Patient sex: M
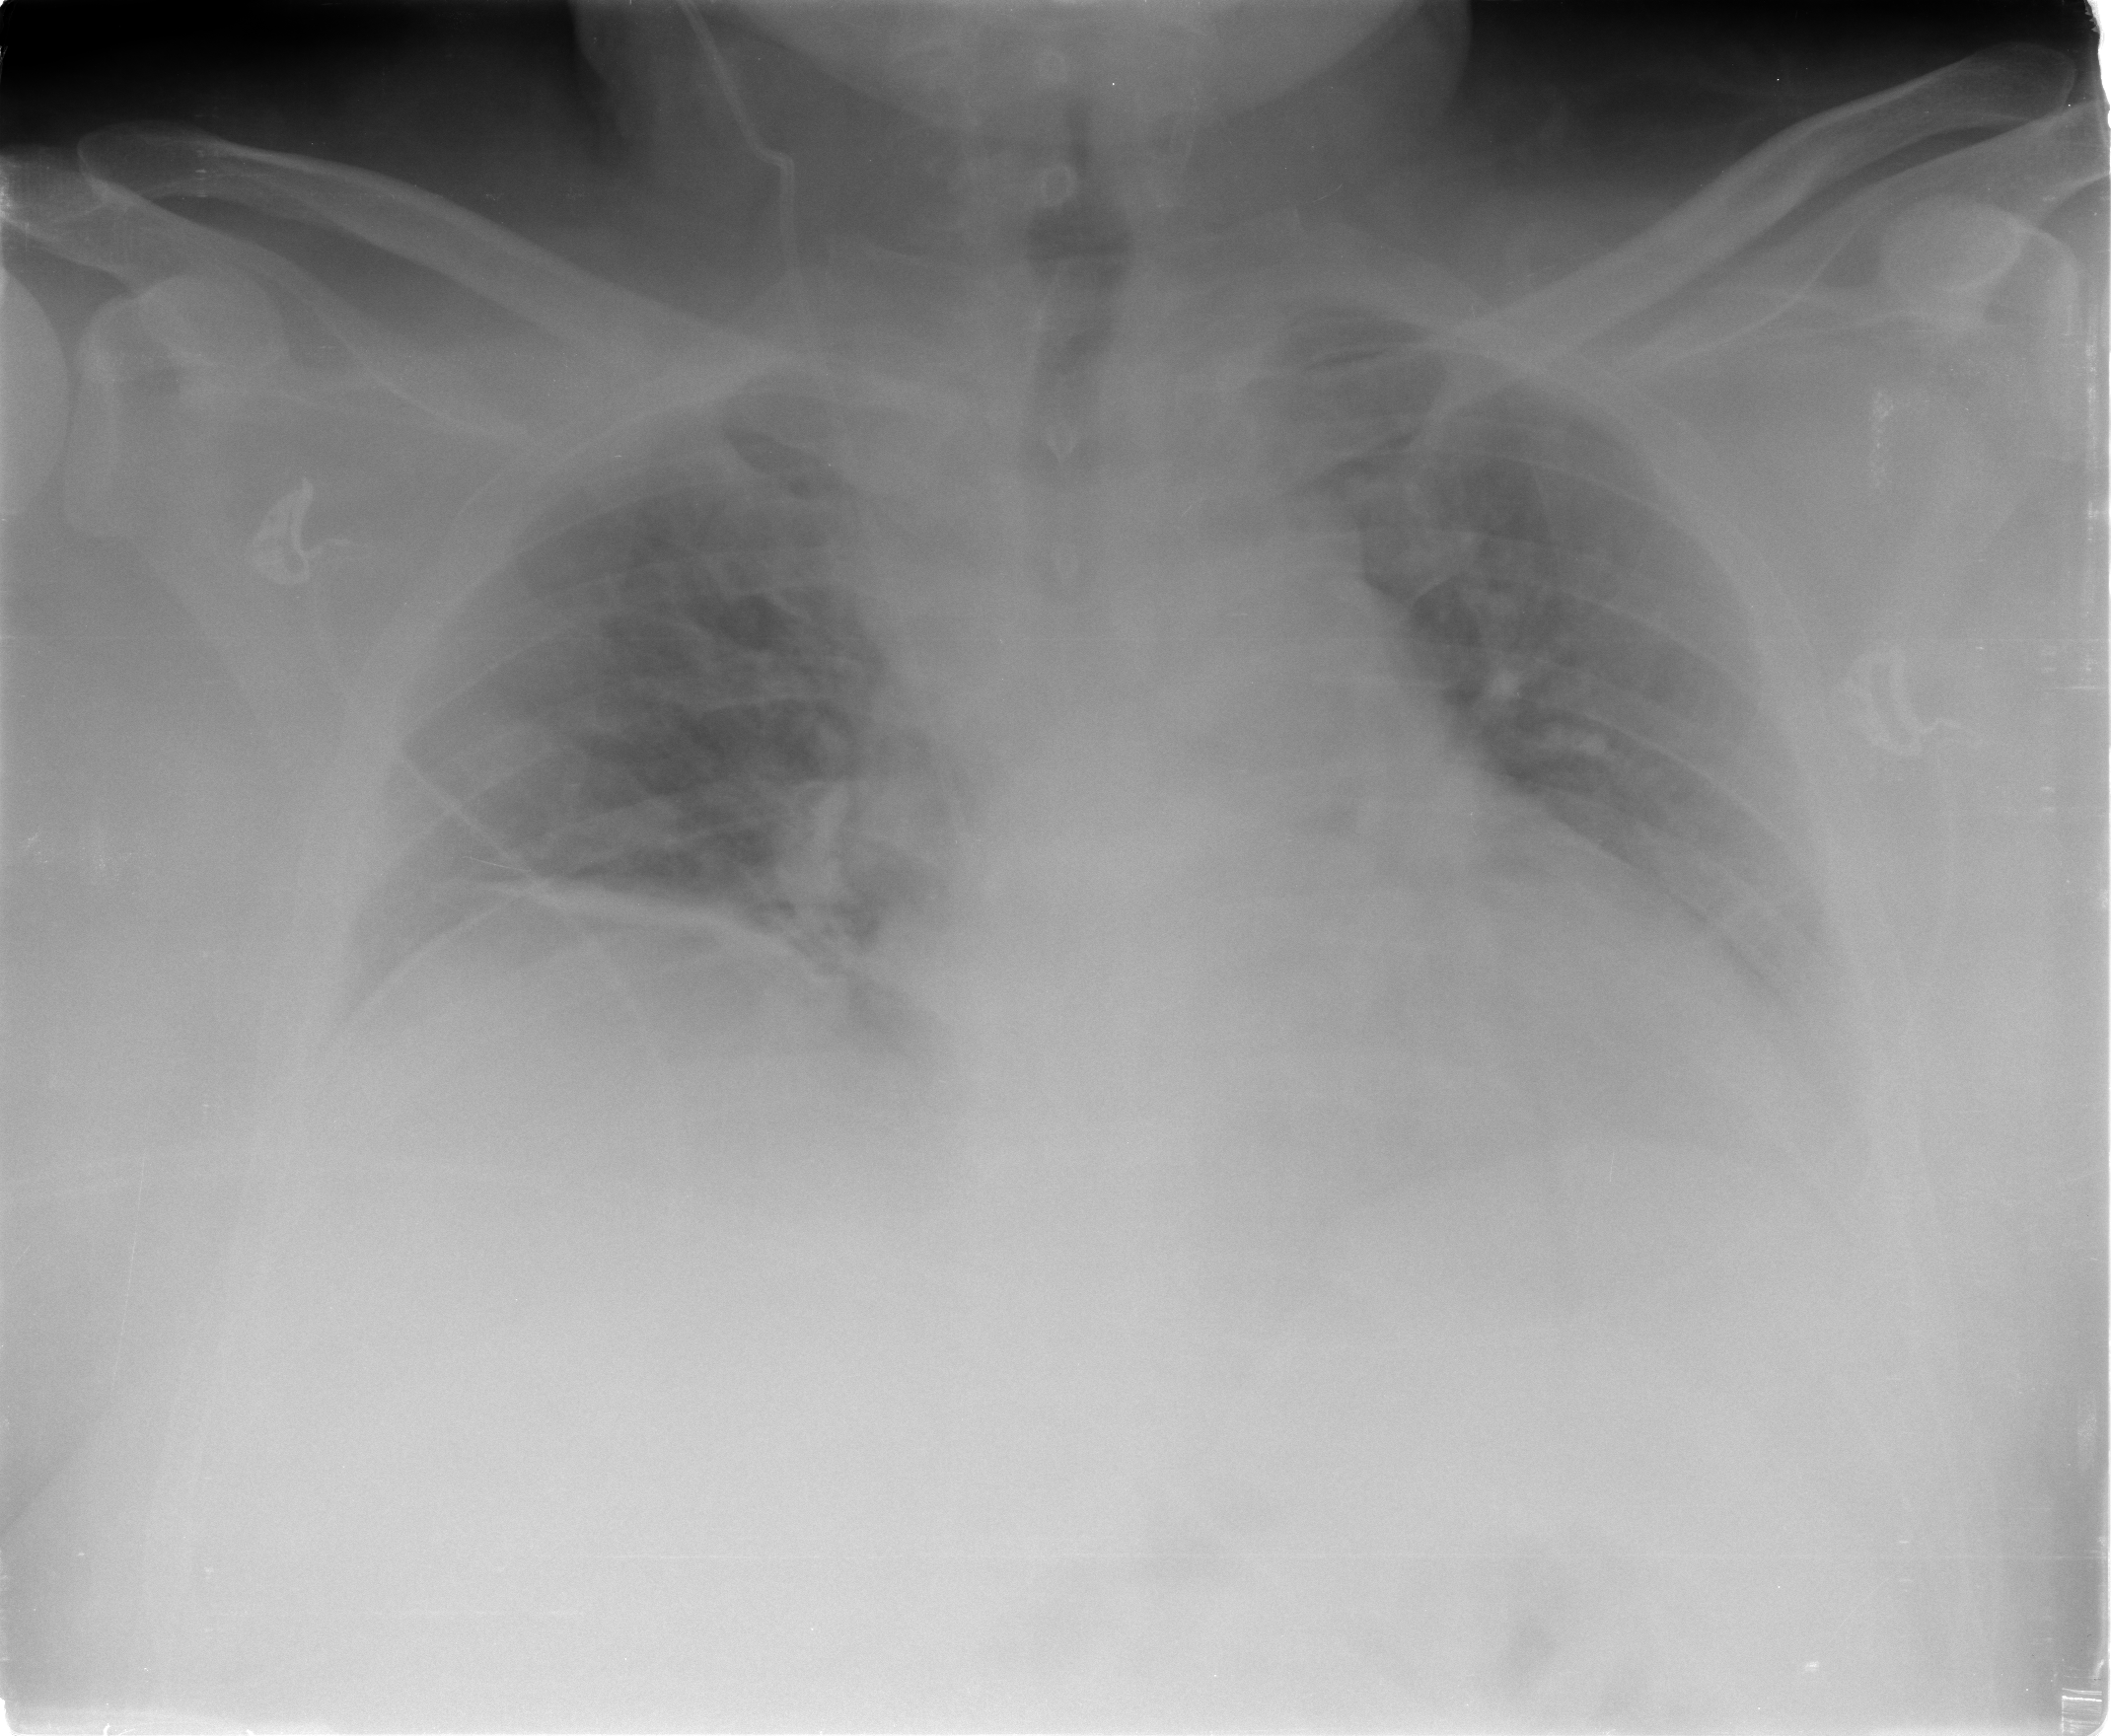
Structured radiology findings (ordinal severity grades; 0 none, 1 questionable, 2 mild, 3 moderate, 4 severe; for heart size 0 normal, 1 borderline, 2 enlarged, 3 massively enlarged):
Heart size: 0
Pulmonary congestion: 2
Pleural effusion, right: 0
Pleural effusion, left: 0
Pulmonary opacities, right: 0
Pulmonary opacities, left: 0
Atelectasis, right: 2
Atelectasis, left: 2